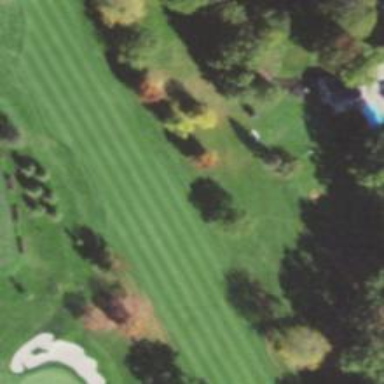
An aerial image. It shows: Golf fairway surrounded by grass.